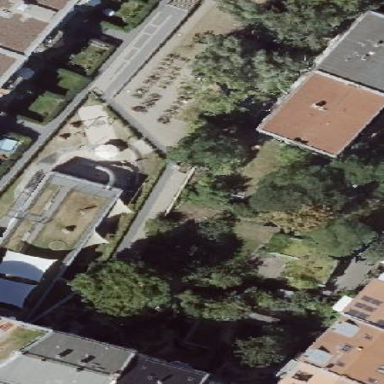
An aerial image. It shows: Kindergarten.